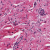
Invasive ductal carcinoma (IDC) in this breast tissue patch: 0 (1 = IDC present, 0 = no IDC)